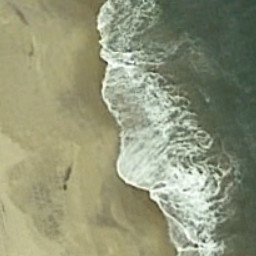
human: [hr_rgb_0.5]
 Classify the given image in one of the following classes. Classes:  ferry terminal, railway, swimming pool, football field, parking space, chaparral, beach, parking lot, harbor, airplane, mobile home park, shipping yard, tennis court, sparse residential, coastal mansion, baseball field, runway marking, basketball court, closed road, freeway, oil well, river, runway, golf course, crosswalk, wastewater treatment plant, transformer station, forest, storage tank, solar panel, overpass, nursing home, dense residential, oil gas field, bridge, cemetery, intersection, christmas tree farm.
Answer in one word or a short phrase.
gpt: beach